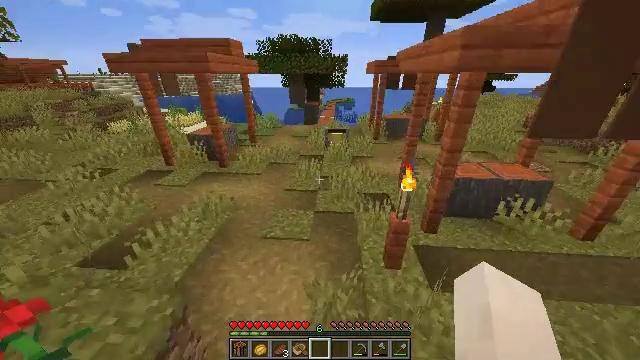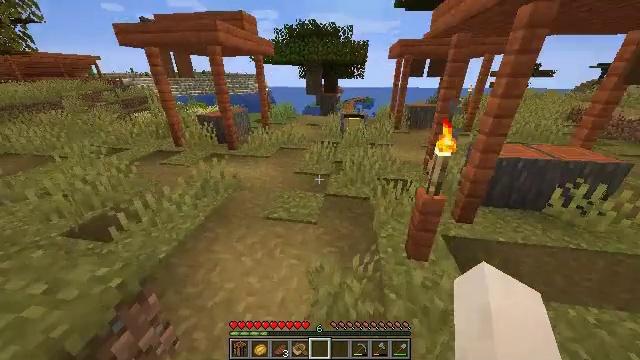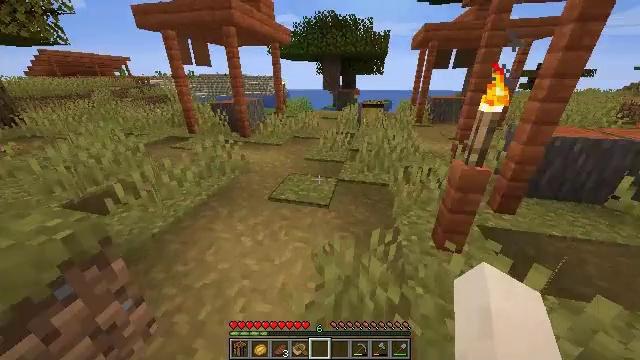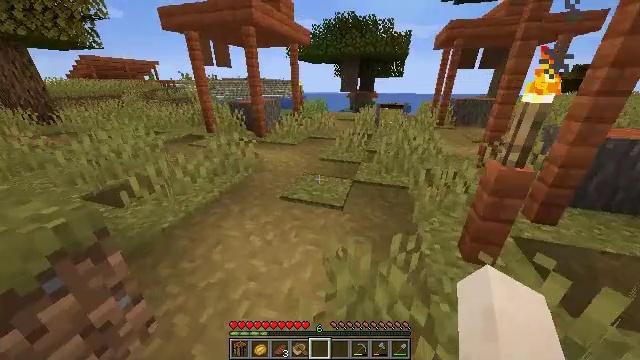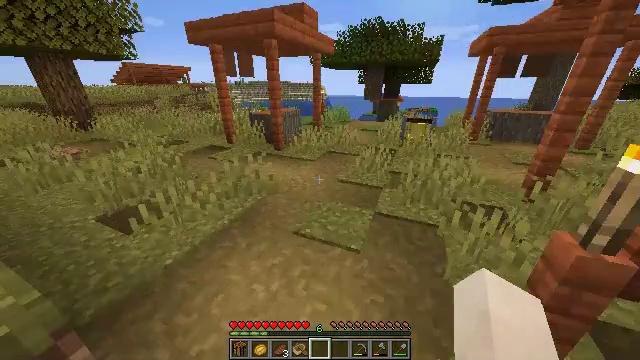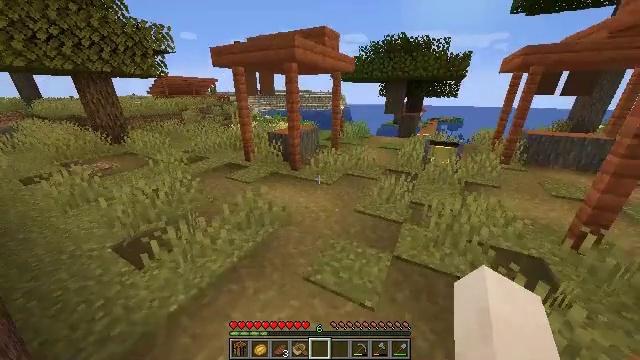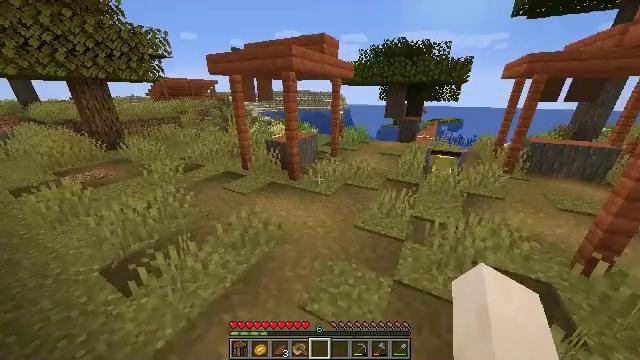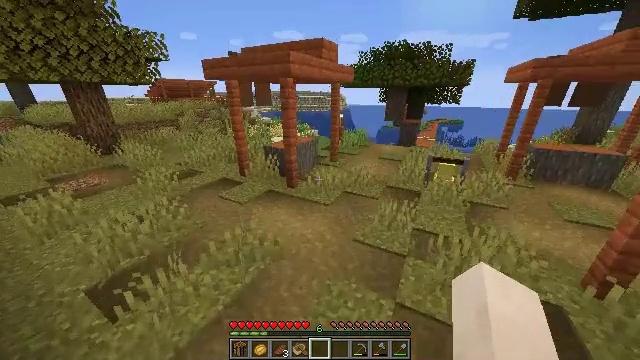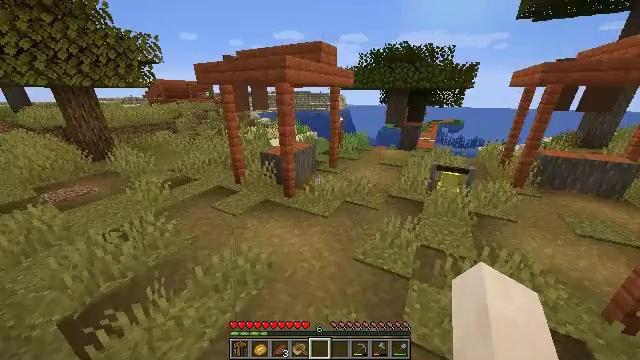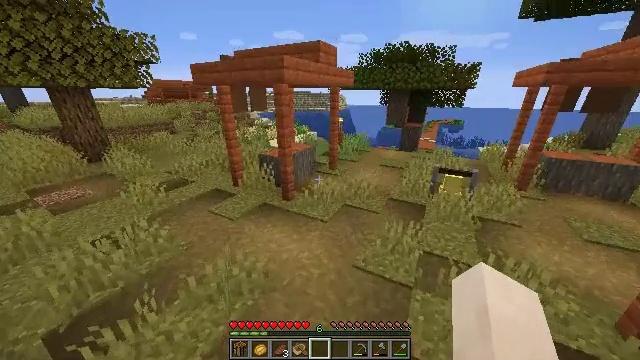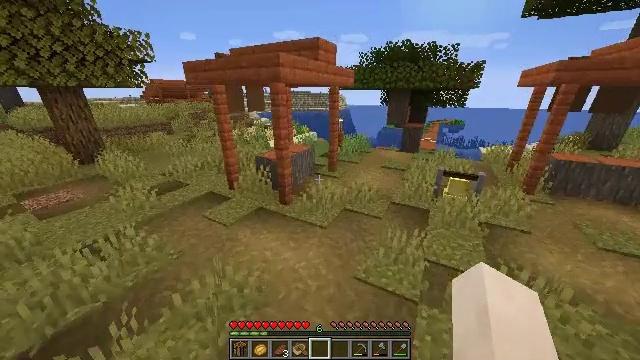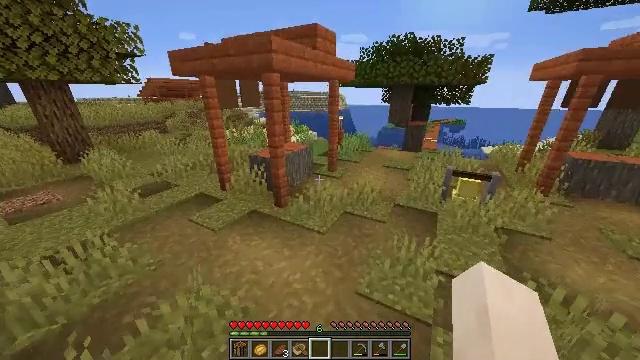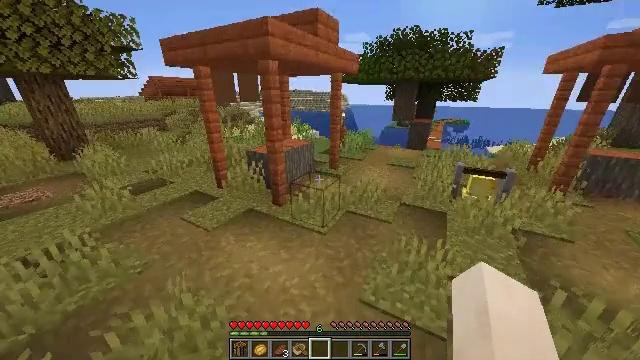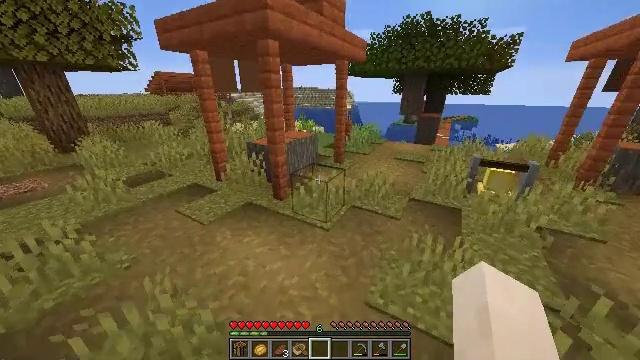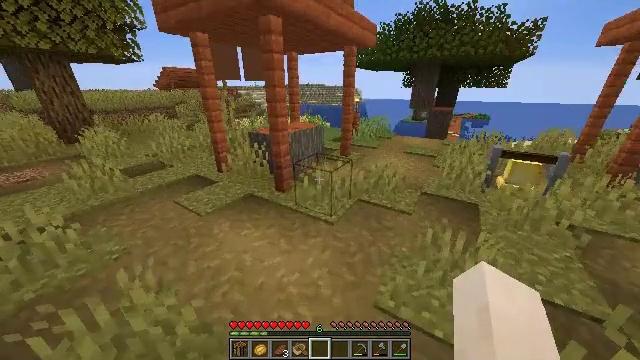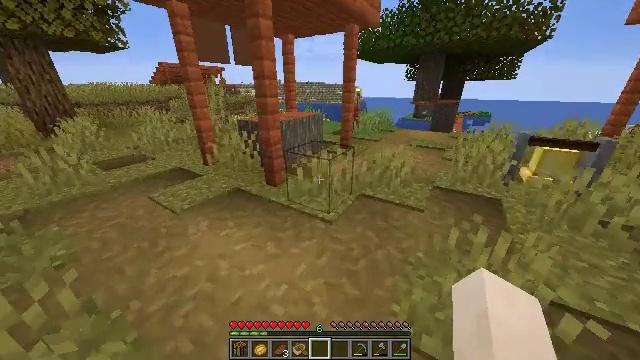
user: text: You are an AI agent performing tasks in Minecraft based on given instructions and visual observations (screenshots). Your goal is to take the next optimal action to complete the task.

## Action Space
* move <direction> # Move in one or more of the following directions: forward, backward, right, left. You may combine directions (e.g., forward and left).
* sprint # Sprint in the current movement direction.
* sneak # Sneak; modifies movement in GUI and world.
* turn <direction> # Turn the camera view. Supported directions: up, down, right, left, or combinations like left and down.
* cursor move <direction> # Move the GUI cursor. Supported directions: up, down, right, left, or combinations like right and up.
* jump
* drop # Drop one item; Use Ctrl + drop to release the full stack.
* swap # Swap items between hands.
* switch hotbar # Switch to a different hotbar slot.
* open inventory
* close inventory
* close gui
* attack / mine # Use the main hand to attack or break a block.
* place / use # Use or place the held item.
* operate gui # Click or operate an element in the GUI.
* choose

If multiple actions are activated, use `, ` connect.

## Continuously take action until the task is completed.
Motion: motion action
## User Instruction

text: Mine the acacia fence.
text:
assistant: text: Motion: move forward and move left, sprint, turn left, jump
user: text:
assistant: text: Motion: move forward and move left, sprint, turn left, jump
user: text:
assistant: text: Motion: move forward and move left, sprint, turn left, jump
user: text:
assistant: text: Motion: move forward, sprint, turn left, jump
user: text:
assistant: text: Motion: move forward, sprint, turn left and up, jump
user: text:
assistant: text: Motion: move forward, sprint, jump
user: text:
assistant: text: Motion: move forward, sprint, jump
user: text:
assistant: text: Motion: move forward, sprint, jump
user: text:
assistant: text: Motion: move forward, sprint, jump
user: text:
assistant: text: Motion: move forward, sprint, jump
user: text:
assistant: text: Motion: move forward, sprint, jump
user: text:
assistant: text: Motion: move forward, sprint, jump
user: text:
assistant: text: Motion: move forward, sprint, turn left, jump
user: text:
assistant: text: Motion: move forward, sprint, turn left, jump
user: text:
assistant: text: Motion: move forward, sprint, jump
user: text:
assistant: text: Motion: move forward, sprint, jump
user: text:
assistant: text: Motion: move forward, sprint, jump
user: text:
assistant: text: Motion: move forward and move right, sprint, jump
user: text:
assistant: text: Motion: move forward and move right, sprint, jump
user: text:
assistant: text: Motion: move forward and move right, sprint, jump
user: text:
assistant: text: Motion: move forward and move right, sprint, jump
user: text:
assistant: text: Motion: move forward and move right, sprint, jump
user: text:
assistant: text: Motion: move forward and move right, sprint, jump
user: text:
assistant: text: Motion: move forward and move right, sprint, jump
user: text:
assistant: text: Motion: move forward and move right, sprint, jump
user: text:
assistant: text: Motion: move forward and move right, sprint, jump
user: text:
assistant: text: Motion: move forward and move right, sprint, jump
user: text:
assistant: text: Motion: move forward and move right, sprint, jump
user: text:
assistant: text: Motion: move forward and move right, sprint, jump
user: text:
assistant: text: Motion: move forward and move right, sprint, jump